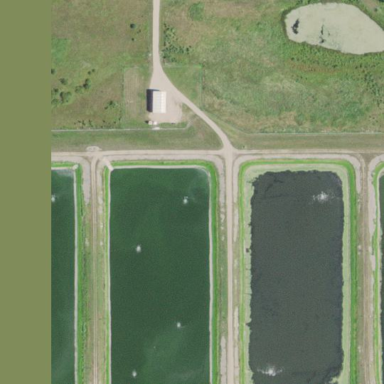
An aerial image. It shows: Wastewater plant.